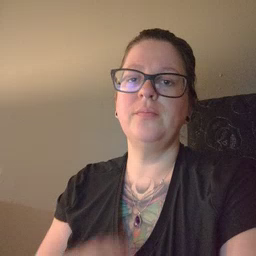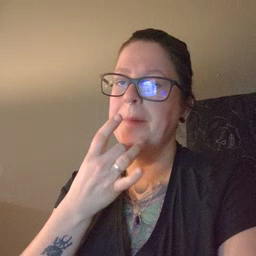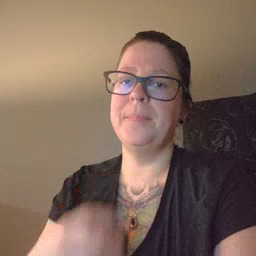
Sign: lamp